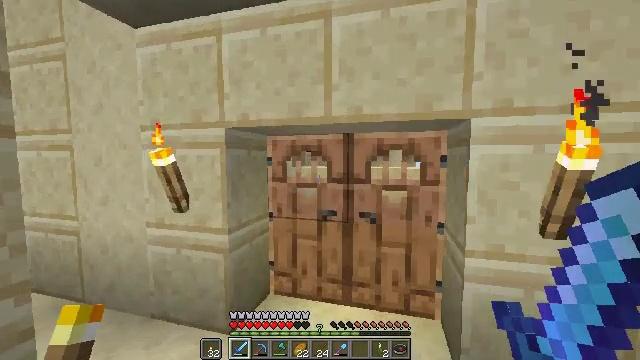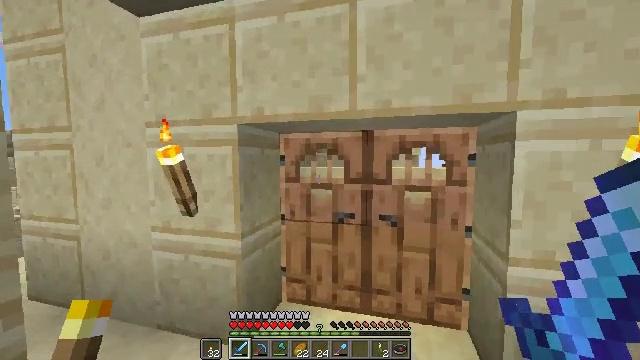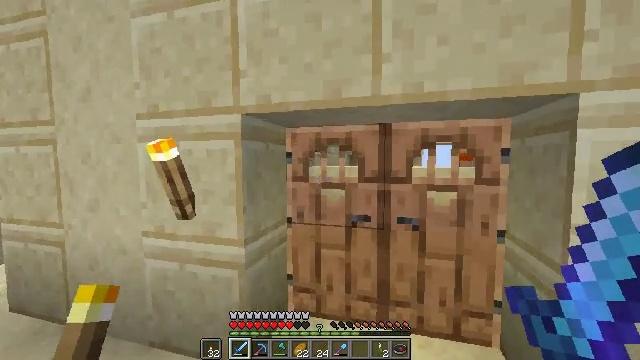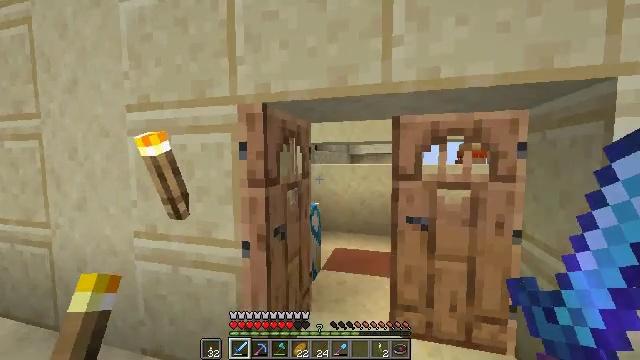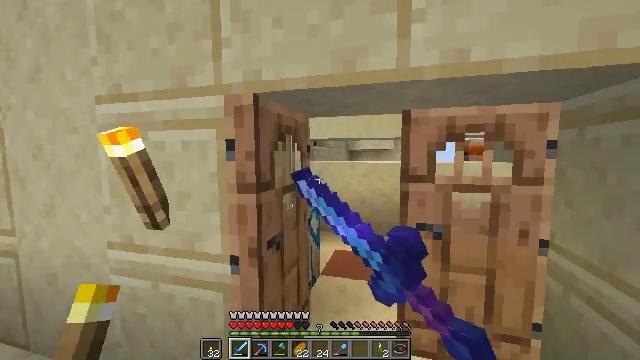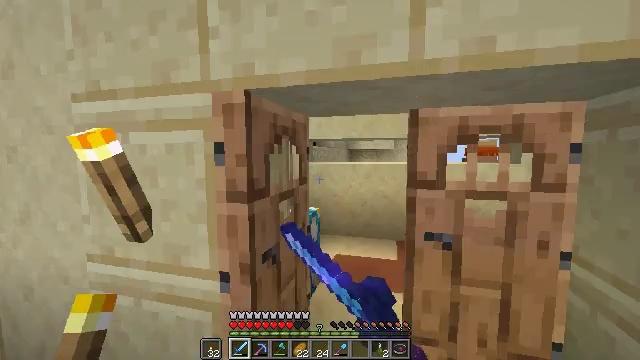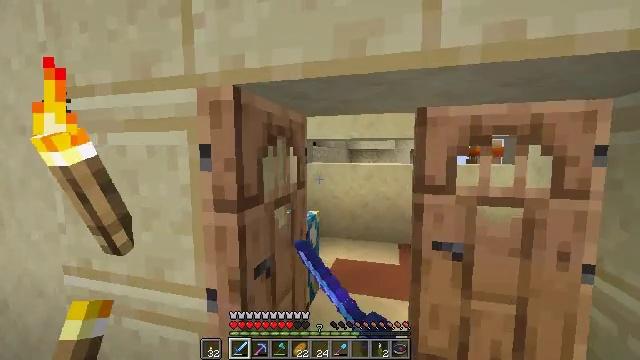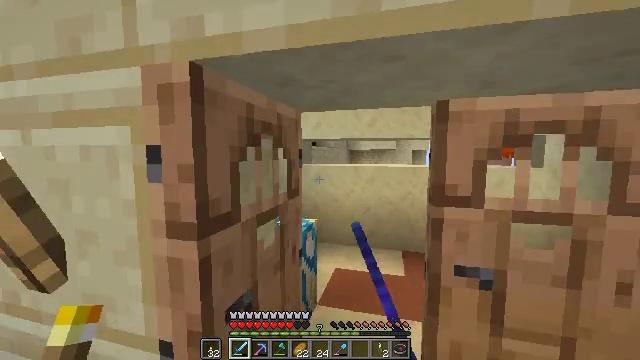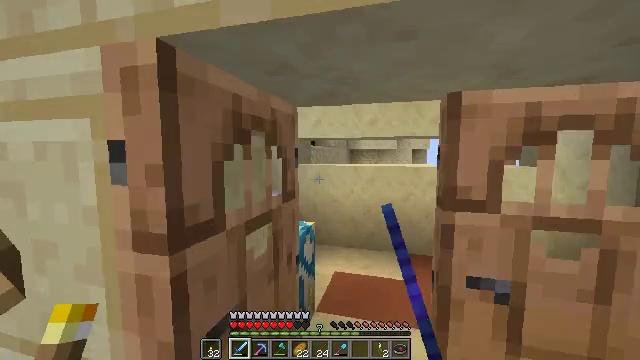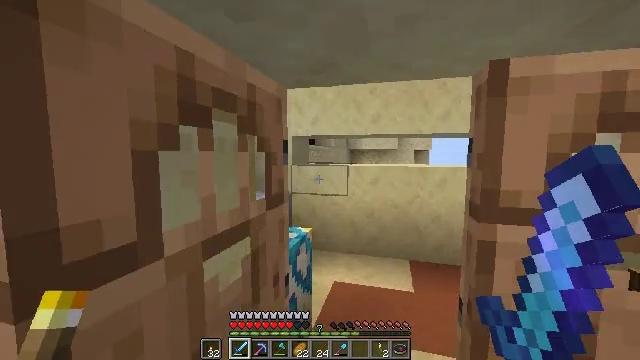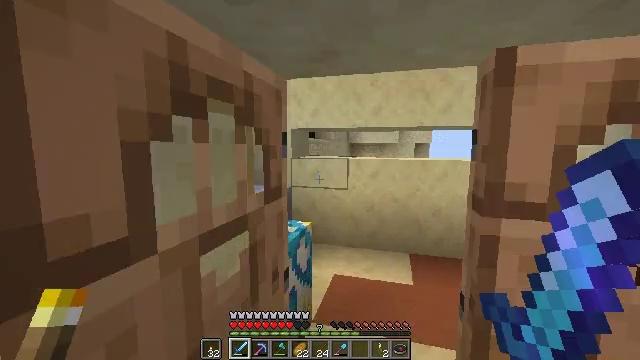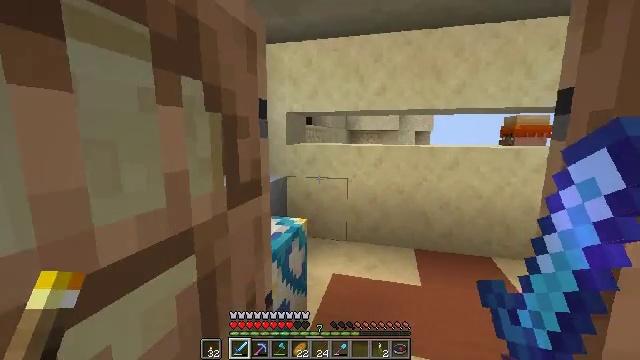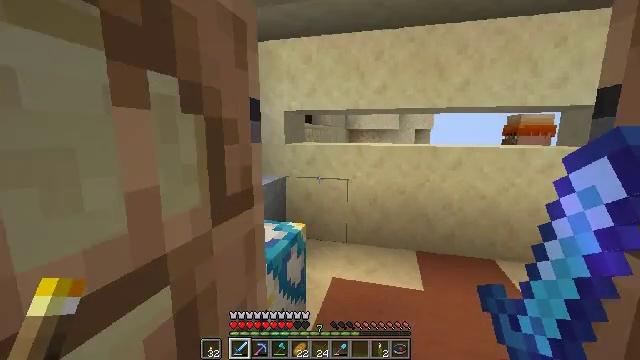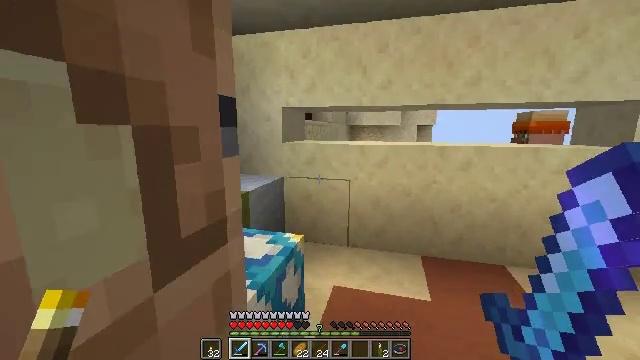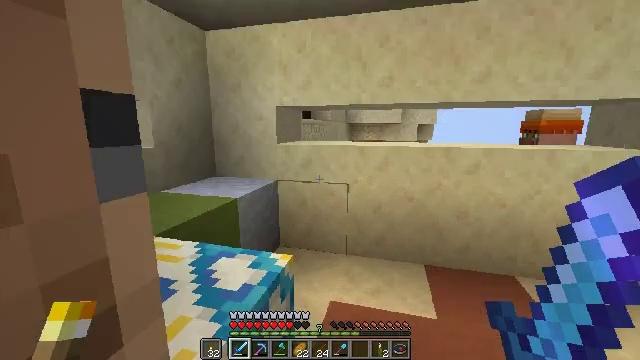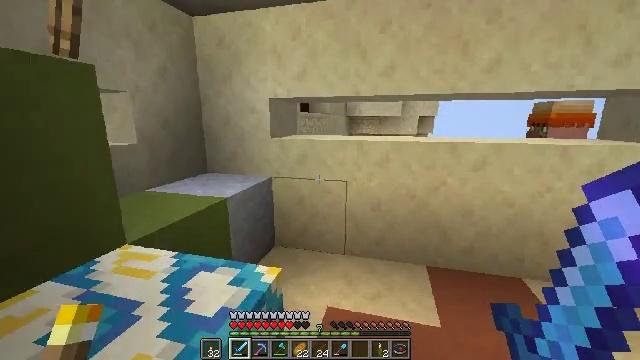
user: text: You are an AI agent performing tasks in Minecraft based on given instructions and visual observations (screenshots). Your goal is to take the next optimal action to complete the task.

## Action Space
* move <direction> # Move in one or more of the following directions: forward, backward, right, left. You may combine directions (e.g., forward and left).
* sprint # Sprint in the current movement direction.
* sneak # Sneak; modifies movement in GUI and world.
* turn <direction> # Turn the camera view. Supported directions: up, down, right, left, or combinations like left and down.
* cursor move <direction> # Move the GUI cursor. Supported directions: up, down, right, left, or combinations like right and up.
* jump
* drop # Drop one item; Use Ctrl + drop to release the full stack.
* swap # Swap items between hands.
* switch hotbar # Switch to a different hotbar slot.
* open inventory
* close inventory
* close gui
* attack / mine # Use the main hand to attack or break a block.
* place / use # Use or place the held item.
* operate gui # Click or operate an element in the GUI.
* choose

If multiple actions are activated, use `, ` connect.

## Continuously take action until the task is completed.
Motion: motion action
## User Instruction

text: Attack the white glazed terracotta to break it.
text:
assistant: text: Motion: move forward
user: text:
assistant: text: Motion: move forward
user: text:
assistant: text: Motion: move forward, use / place
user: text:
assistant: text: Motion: move forward, use / place
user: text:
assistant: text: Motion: move forward, use / place
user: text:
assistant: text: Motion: move forward
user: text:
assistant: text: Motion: move forward
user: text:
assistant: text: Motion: move forward
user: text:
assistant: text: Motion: move forward
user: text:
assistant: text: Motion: move forward, turn down
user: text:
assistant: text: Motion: move forward, turn down
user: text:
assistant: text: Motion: move forward
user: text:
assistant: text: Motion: move forward
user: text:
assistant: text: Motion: move forward
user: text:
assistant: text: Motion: move forward, turn down
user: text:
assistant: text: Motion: move forward
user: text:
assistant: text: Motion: move forward, turn right and down
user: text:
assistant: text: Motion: move forward, turn right and down
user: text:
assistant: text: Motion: move forward, turn right
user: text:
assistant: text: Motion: turn right and up
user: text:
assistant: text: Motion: turn right and up
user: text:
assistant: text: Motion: no_op
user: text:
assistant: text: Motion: no_op
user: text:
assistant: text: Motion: no_op
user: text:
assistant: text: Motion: turn right
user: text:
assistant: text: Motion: turn right and down
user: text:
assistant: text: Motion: turn right and down
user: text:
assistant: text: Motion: turn right and down
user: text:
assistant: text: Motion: turn right and down
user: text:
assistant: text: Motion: no_op